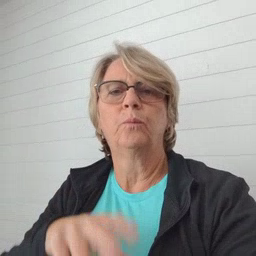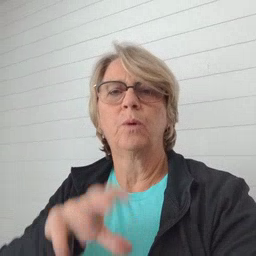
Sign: glasswindow